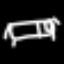
Label: bed